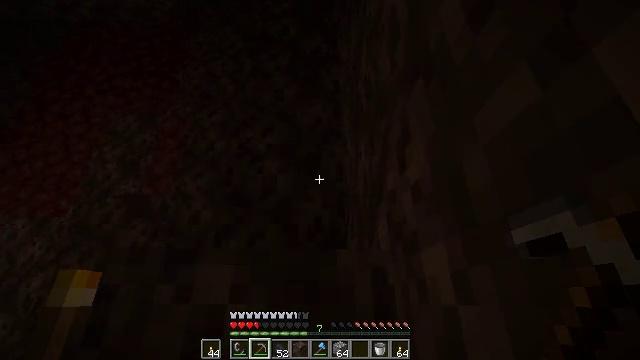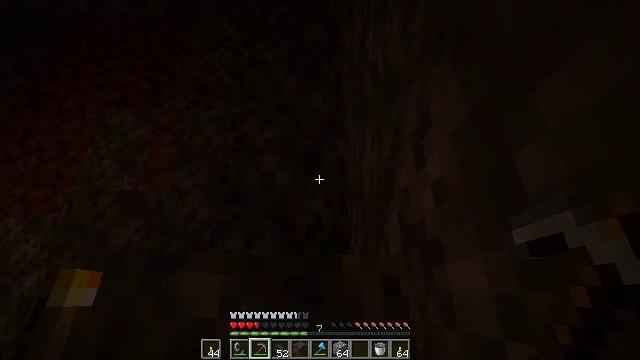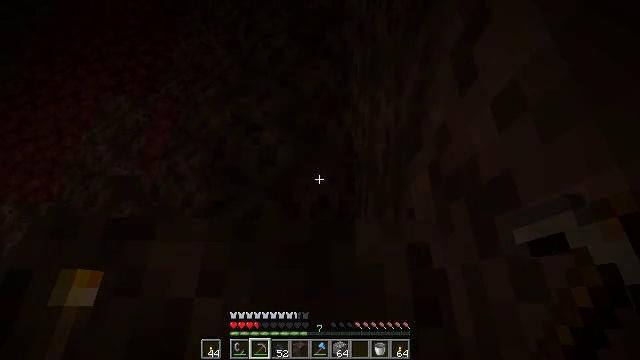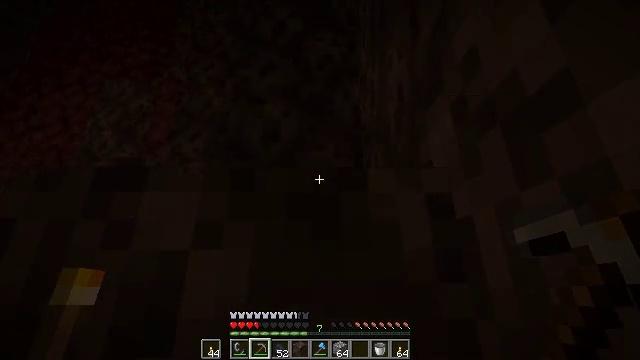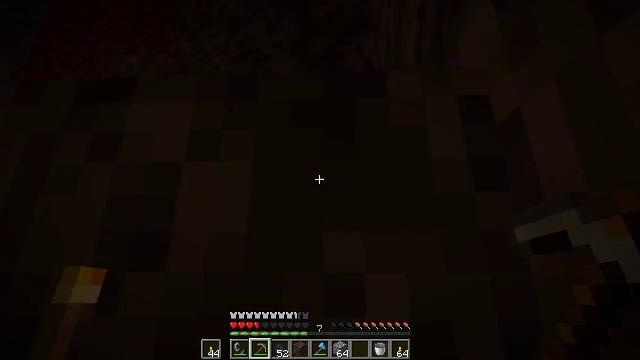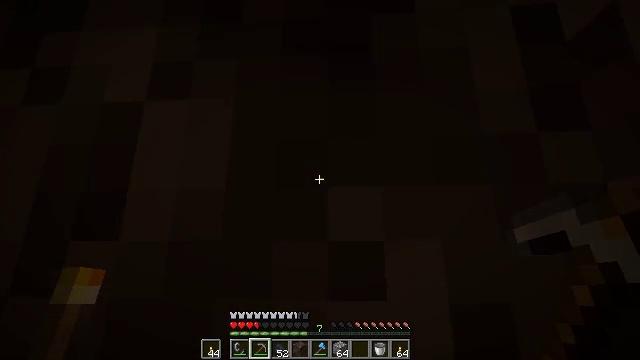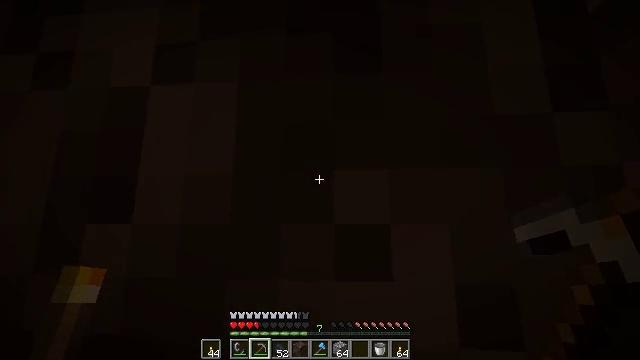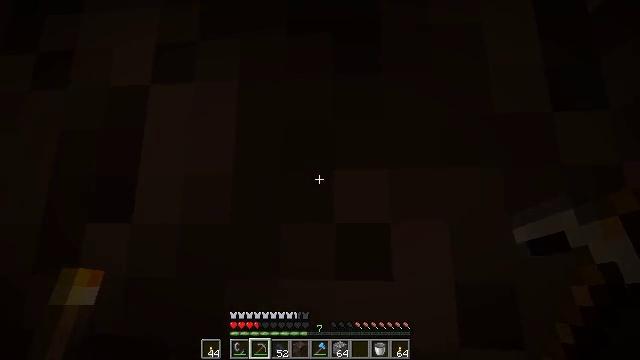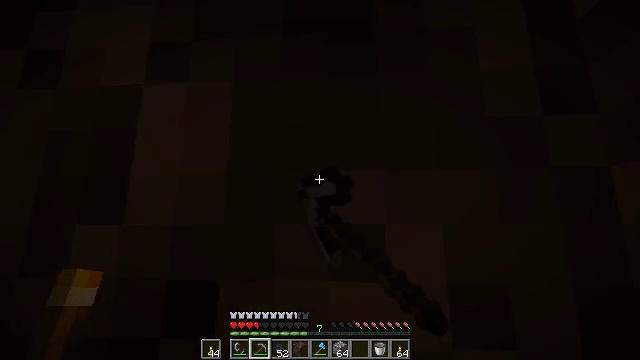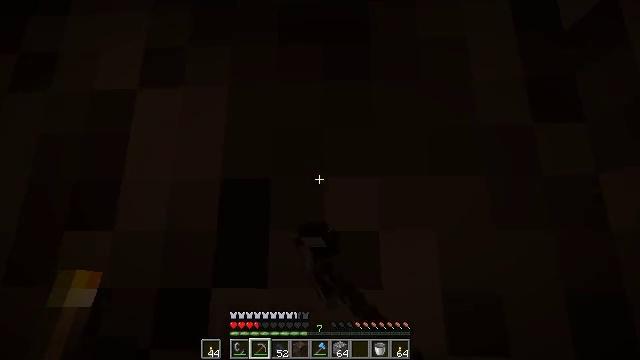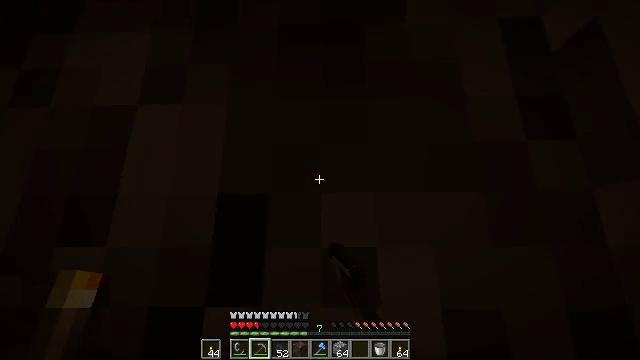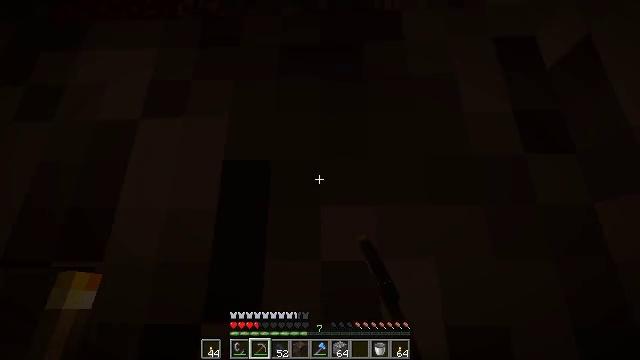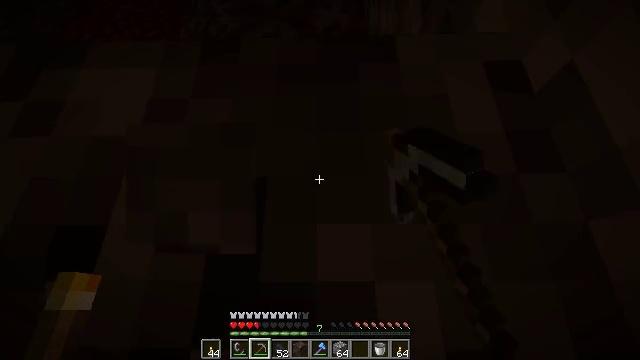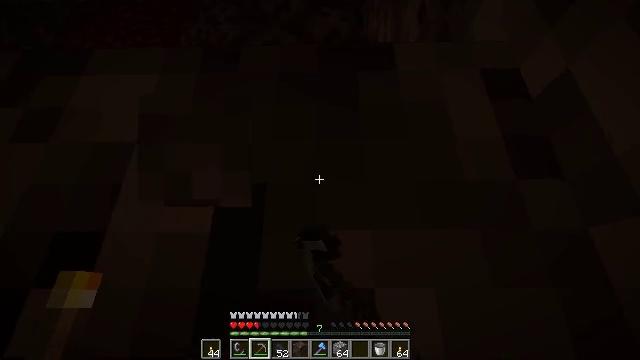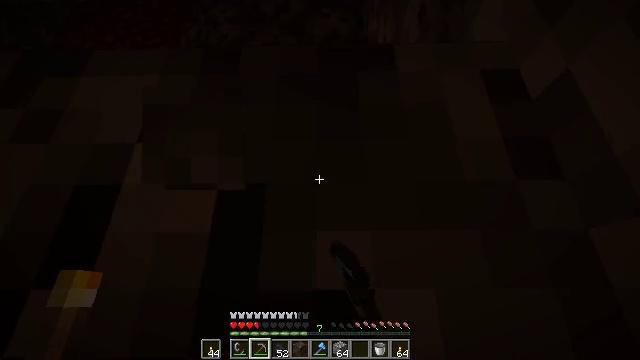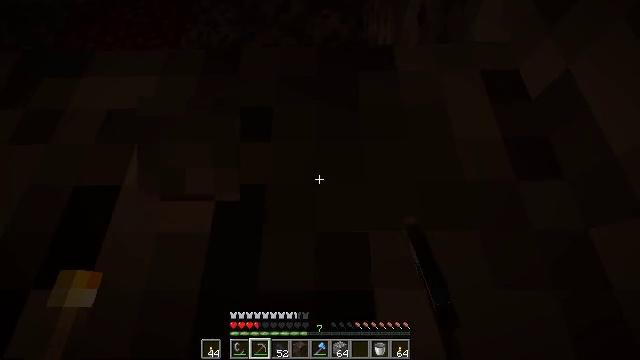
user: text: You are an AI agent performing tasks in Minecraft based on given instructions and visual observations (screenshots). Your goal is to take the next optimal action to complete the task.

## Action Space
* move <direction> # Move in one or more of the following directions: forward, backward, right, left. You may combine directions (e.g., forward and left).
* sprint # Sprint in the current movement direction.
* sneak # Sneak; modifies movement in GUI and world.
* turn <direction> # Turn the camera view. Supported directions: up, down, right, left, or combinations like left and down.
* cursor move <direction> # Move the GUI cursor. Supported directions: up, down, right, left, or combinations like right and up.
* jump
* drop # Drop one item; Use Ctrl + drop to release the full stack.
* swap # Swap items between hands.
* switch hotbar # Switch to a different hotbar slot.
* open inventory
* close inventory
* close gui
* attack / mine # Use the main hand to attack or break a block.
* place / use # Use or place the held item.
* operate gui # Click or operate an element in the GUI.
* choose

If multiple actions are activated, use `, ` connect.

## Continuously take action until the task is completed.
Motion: motion action
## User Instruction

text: Collect soul sand blocks.
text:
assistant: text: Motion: move forward
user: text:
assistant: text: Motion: move forward, turn down
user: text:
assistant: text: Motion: move forward, turn left and down
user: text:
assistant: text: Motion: turn left and down
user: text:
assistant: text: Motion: turn left and down
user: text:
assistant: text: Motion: turn left and down
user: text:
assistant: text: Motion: attack / mine
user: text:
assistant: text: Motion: turn right, attack / mine
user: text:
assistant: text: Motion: turn right and up, attack / mine
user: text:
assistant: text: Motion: turn up, attack / mine
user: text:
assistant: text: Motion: turn up, attack / mine
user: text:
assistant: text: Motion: turn up, attack / mine
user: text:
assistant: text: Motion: turn up, attack / mine
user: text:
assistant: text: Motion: attack / mine
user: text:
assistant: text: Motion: attack / mine
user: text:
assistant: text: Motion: attack / mine
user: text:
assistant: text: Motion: attack / mine
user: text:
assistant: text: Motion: attack / mine
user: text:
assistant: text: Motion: attack / mine
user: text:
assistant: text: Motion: attack / mine
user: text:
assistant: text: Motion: attack / mine
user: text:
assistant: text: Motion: attack / mine
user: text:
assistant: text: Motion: move forward, turn up, attack / mine
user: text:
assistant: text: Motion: move forward, attack / mine
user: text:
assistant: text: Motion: move forward, attack / mine
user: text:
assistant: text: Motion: attack / mine